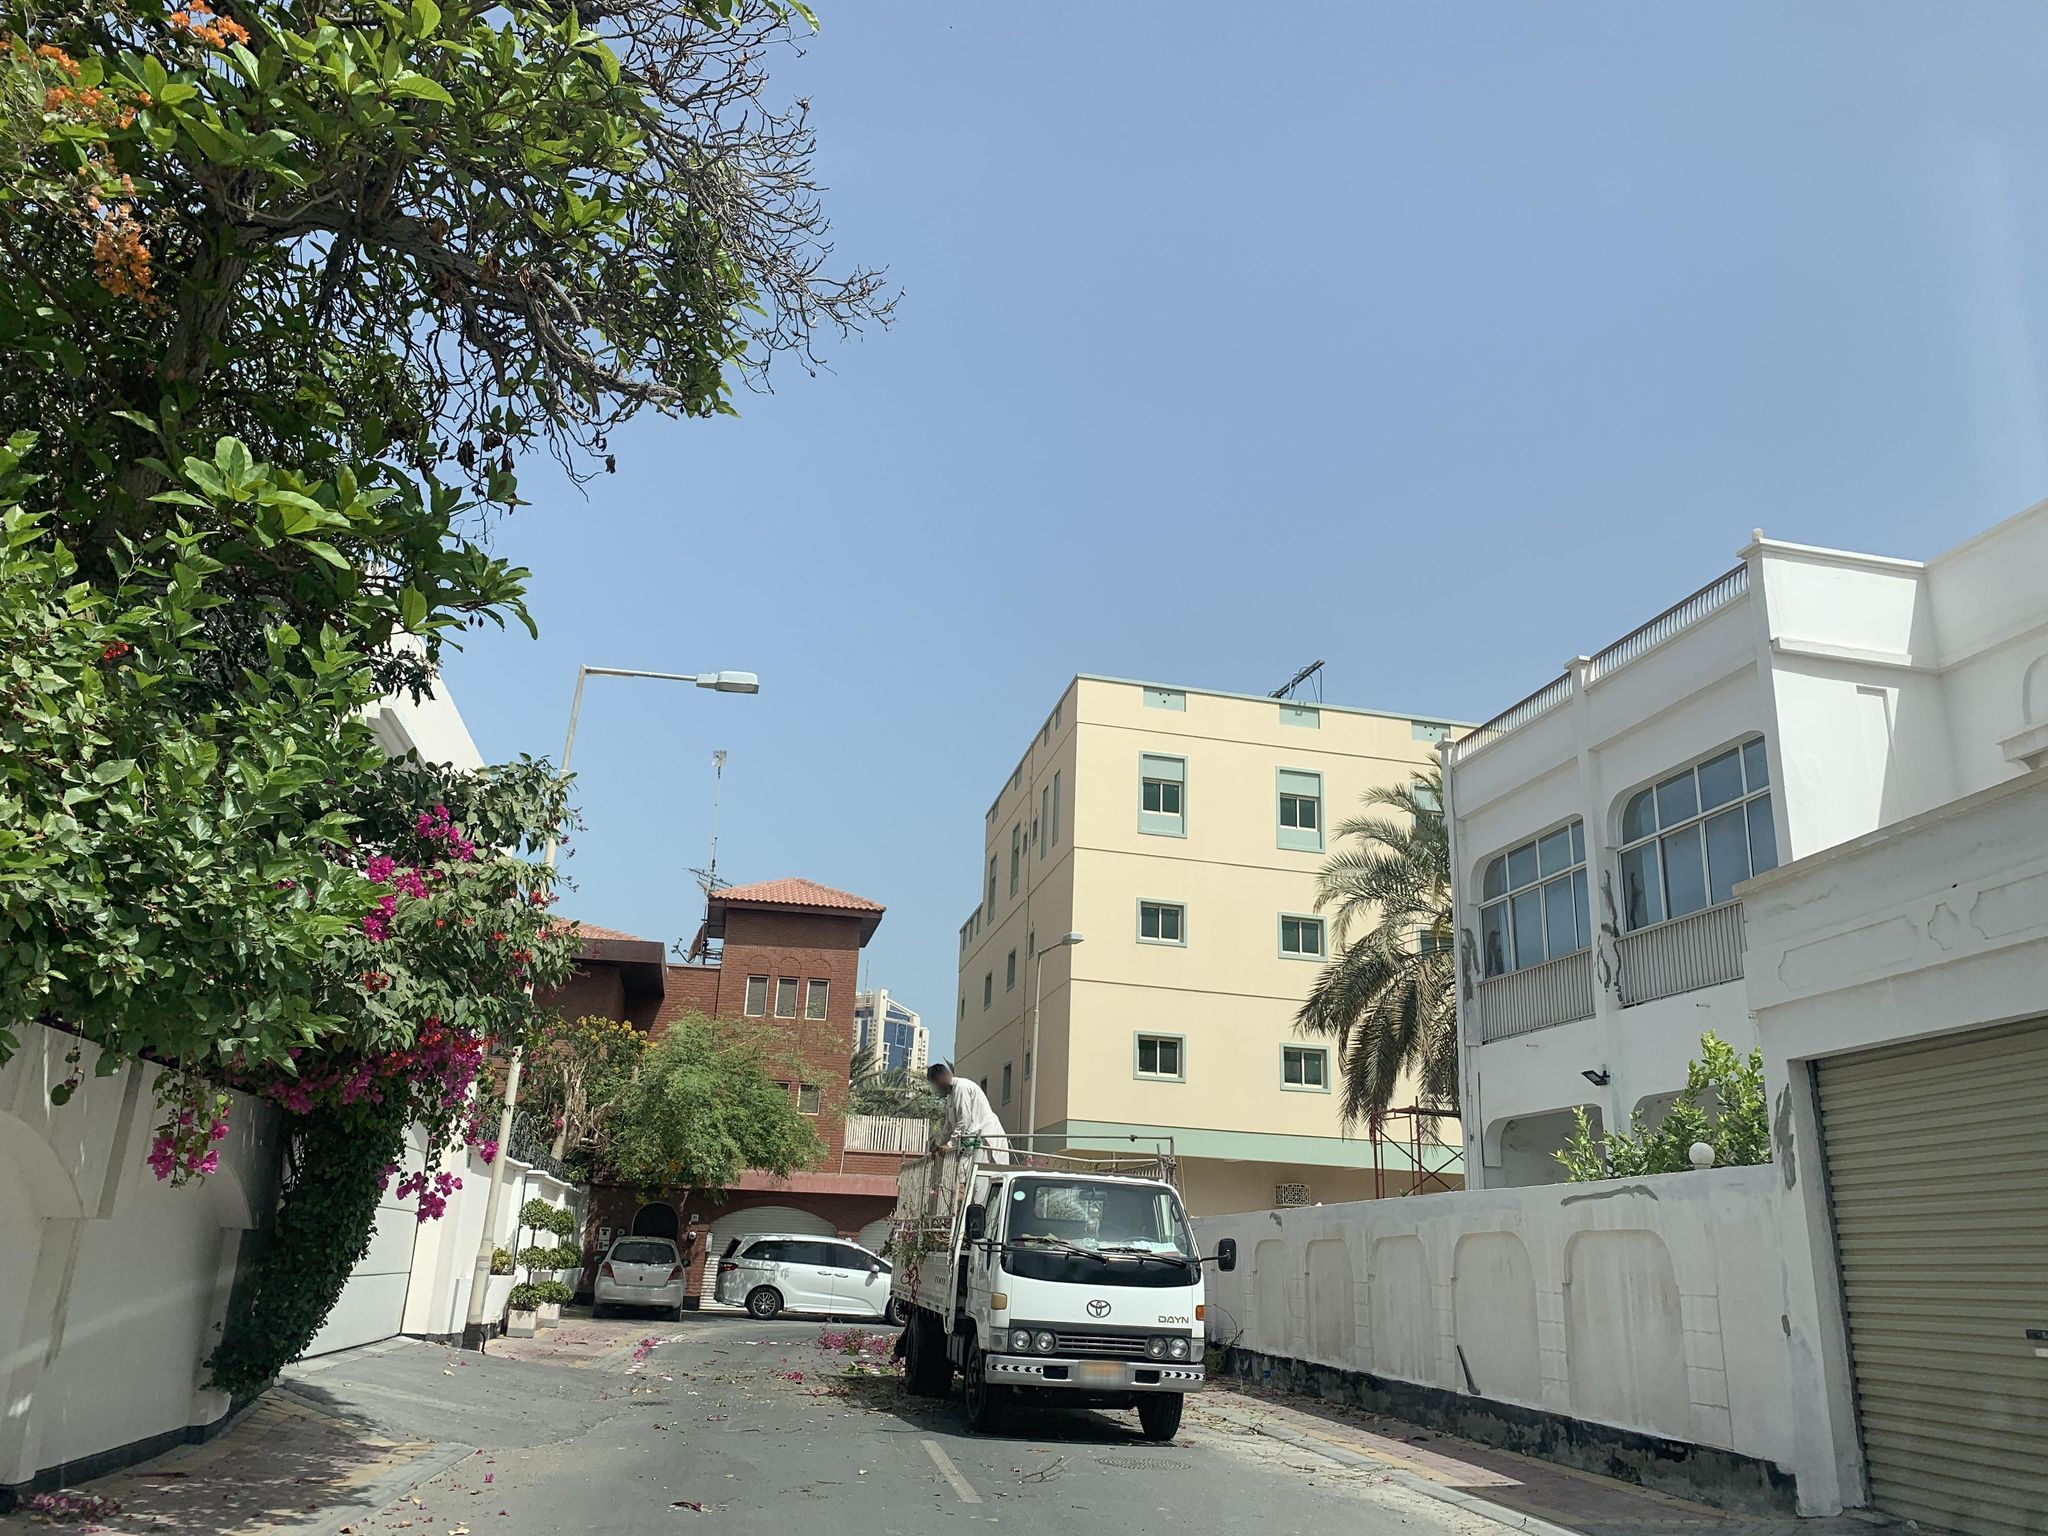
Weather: clear
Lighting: day
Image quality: good
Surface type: walking surface
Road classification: residential
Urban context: urban centre
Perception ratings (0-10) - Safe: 4.43, Lively: 4.43, Beautiful: 6.53, Boring: 4.64, Depressing: 7.47, Wealthy: 4.46